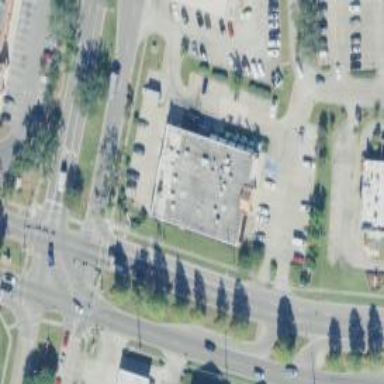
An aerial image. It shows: Fitness centre on leisure land.